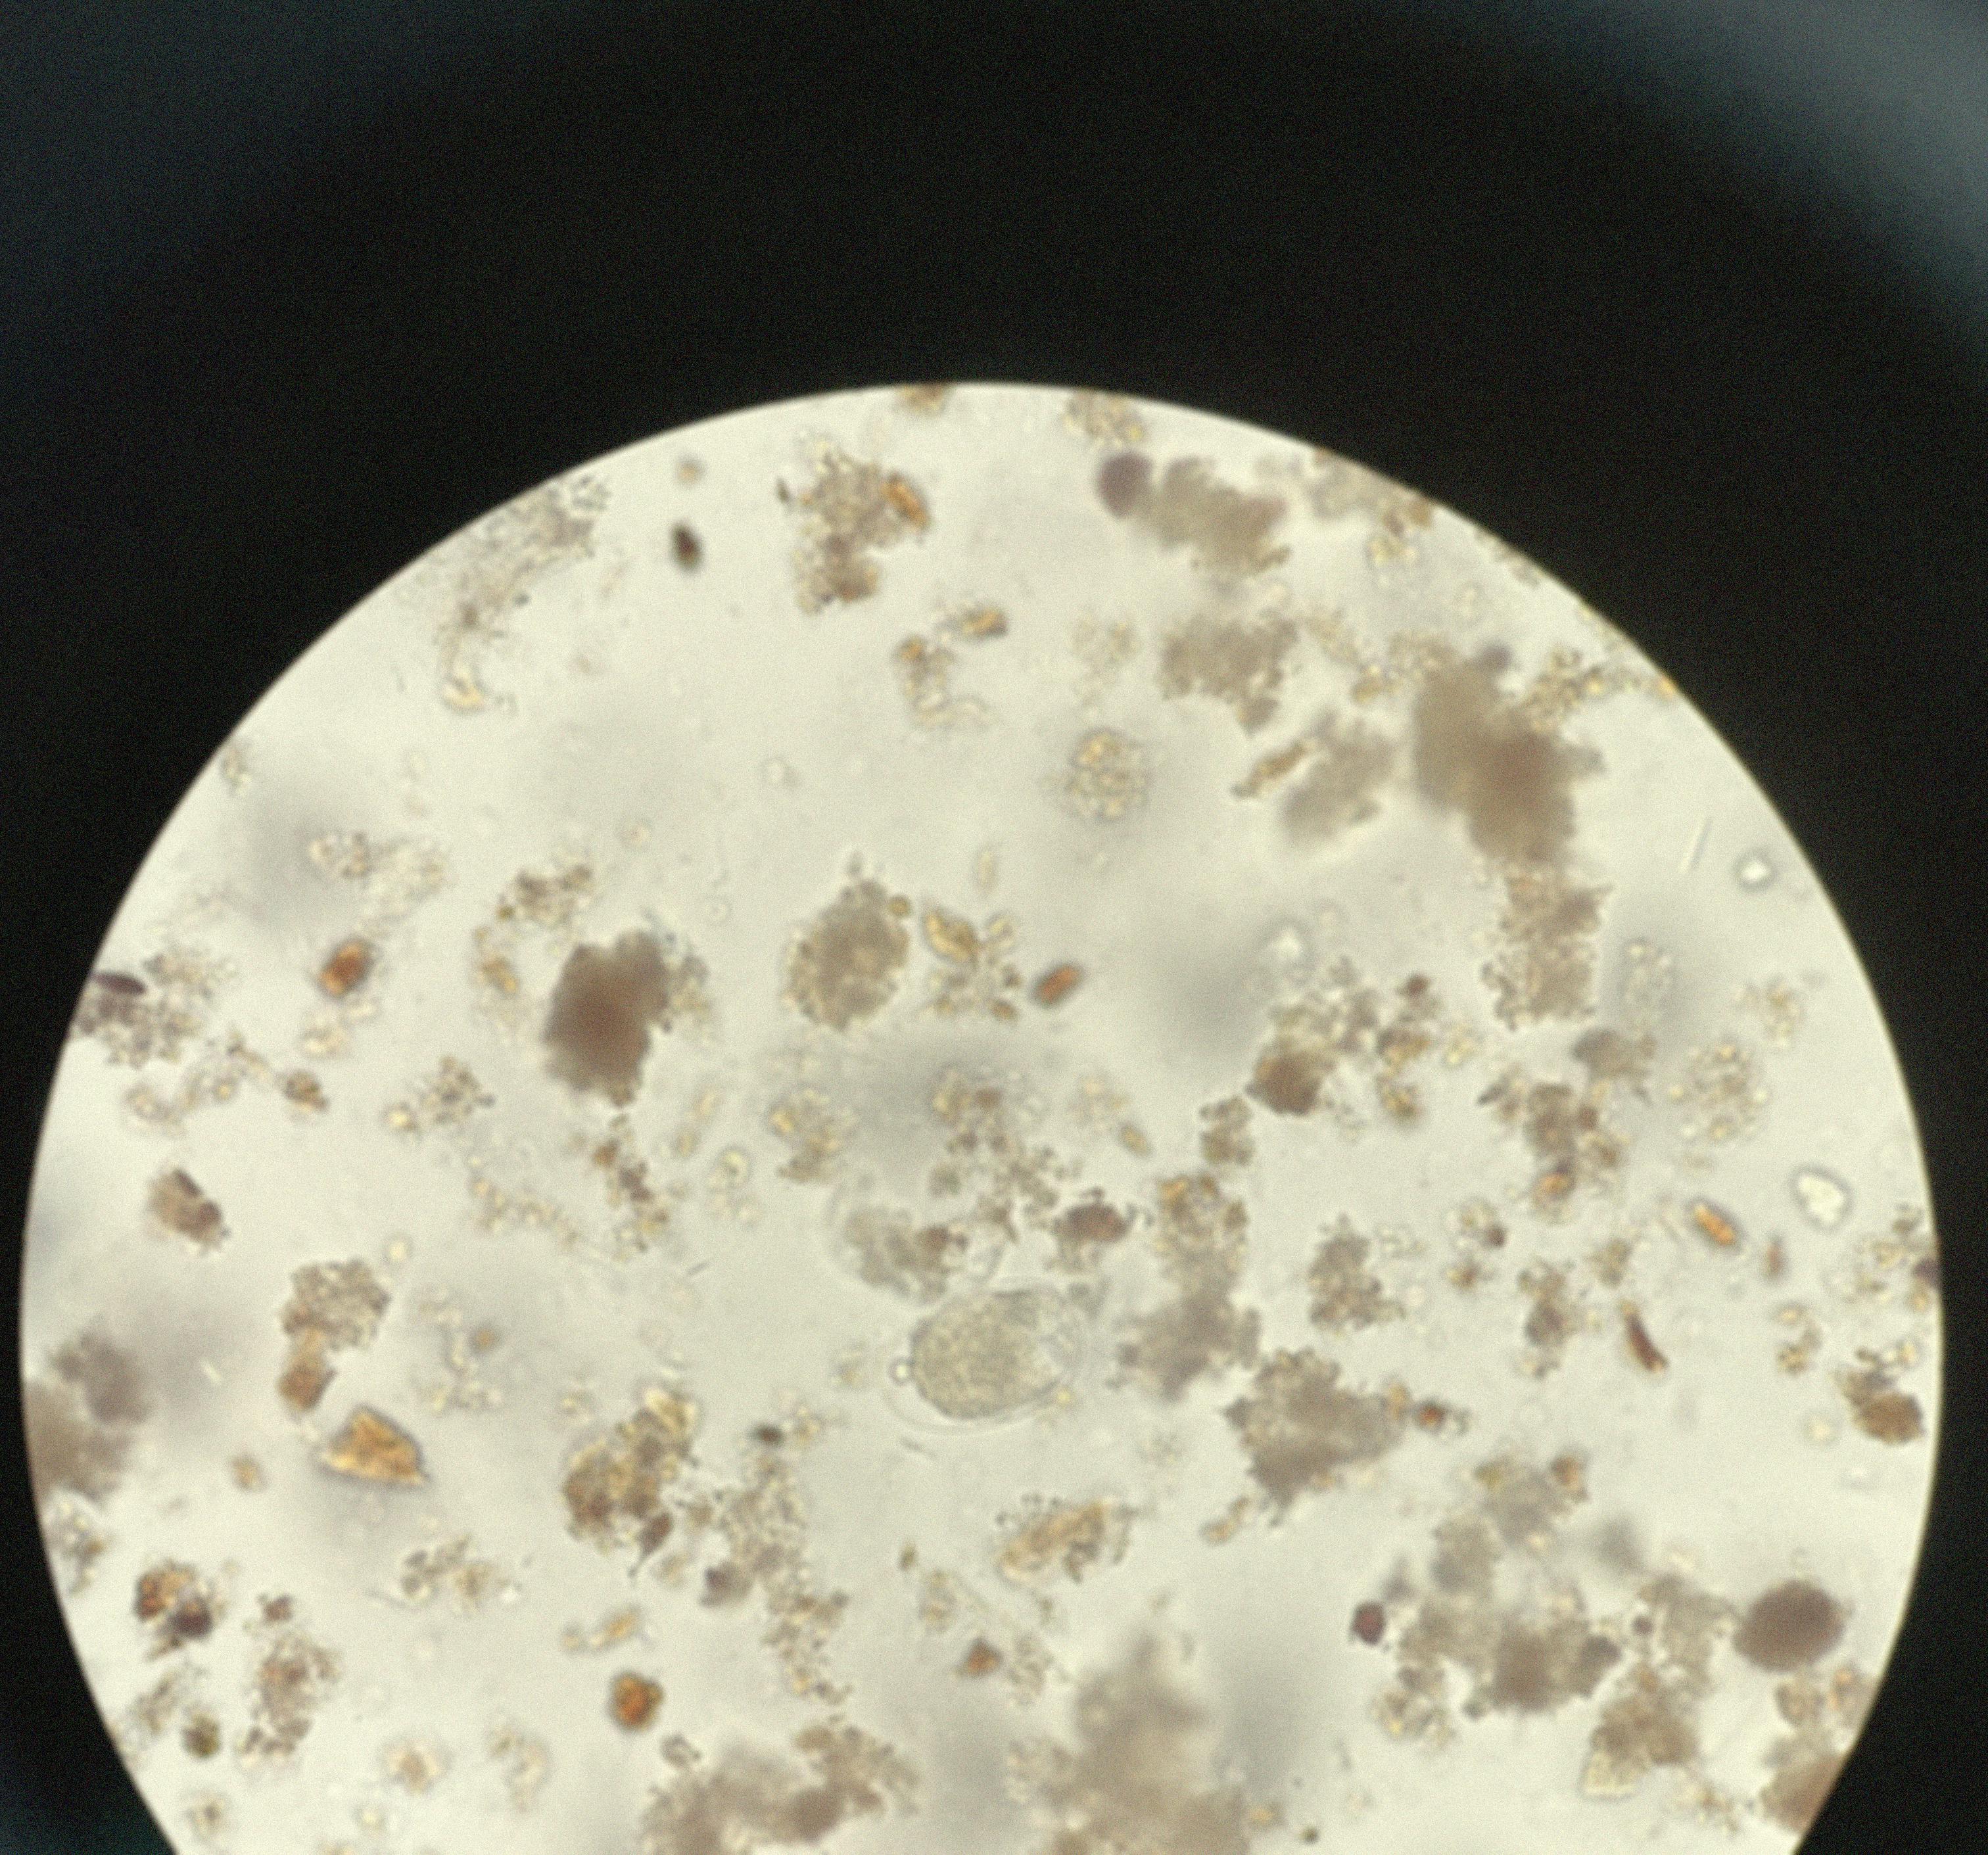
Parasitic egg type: Hookworm egg